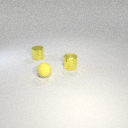
small yellow metal cylinder to the left of small yellow metal cylinder